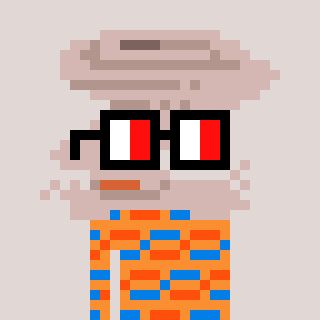
a pixel art character with square glasses with black frames and red eyes, a tornado-shaped head and a orange-colored body on a warm background